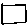
Label: square